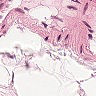
Metastatic tissue present: no